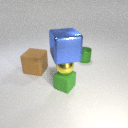
small yellow metal sphere above small green rubber cube